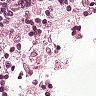
Metastatic tissue present: no